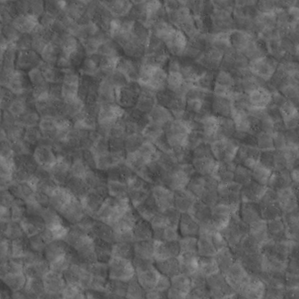
Label: non_frost